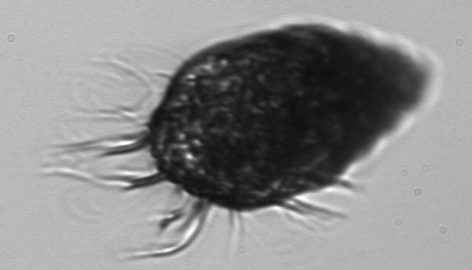
Label: Laboea_strobila